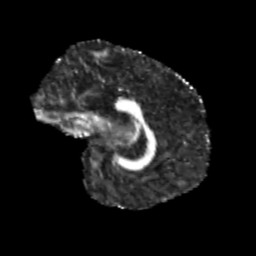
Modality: FA
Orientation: sagittal
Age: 11
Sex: male
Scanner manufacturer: siemens
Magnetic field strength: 3 T
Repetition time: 3.8 s
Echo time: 0.07 s